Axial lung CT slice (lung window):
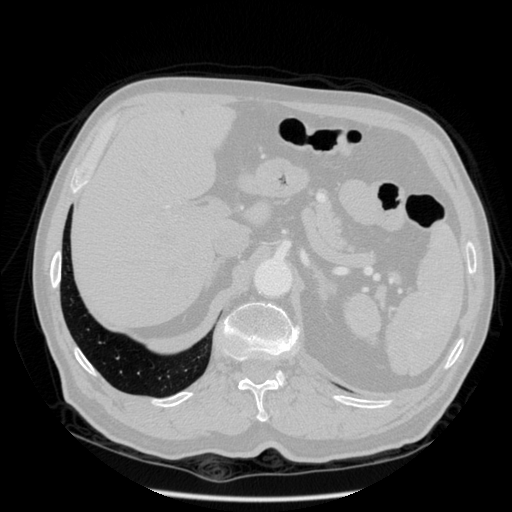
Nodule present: no